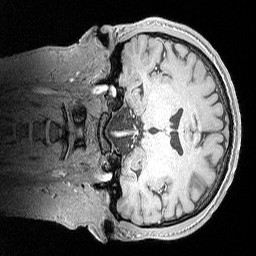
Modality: MP2RAGE
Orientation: coronal
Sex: male
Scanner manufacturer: siemens
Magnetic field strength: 3 T
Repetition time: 5 s
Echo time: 0.00292 s